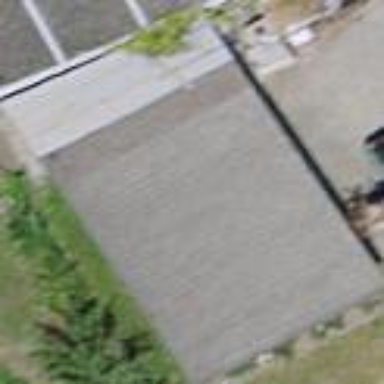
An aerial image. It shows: Garage.